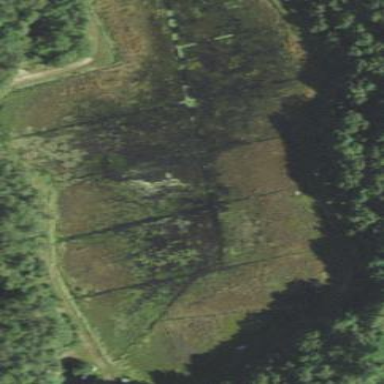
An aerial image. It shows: Cranberry crop in bog wetland area.